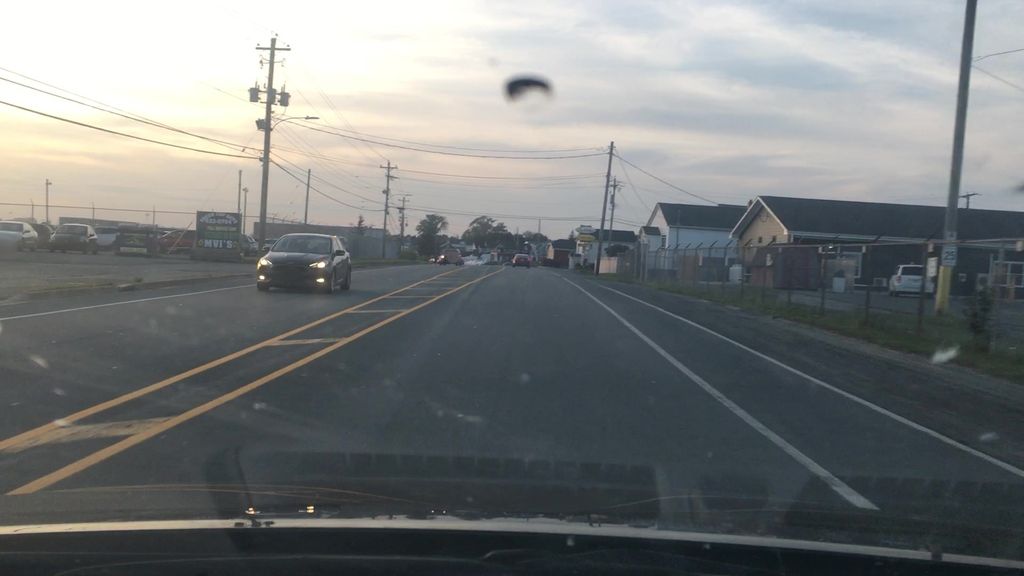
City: halifax